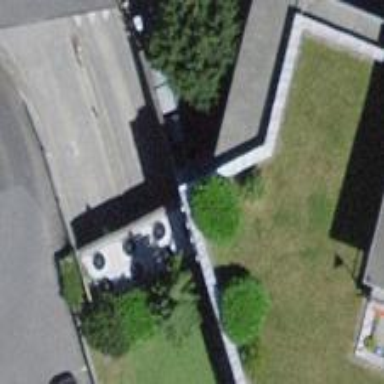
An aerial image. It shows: Parking entrance.